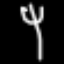
Label: fork